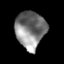
Tissue: lung
Cell type: Epithelial cells
Senescence score: 0.222
Nuclear area (px): 1082
Mean DAPI intensity: 127.811